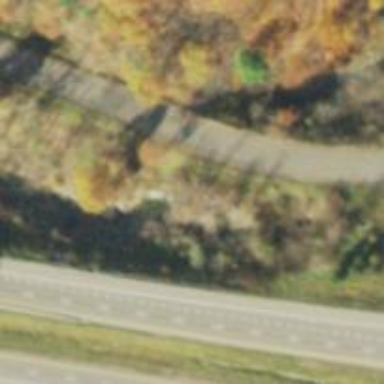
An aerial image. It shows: Culvert tunnel.